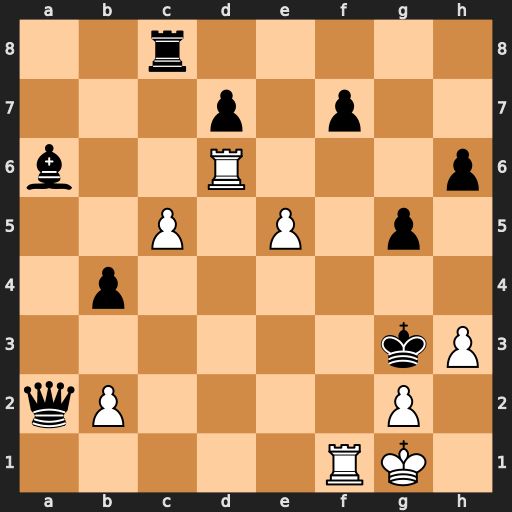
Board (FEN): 2r5/3p1p2/b2R3p/2P1P1p1/1p6/6kP/qP4P1/5RK1
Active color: w
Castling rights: -
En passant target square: -
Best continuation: Rf3+ Kh4 Rxh6#